Question: I am dynamically creating 9 cells that will fit into a 'UICollectionView'. When tapped, each button will load a different view controller. As the cells are generated by data from an array, so I do not have the ability to set a 'segue' with an 'identifier' in Interface Builder.
I have been using this method: 'self.navigationController?.pushViewController(vc, animated: true)', but I believe that it is not the most up-to-date way to transition to a different view controller.
- -
Interface Builder screenshot of setup:

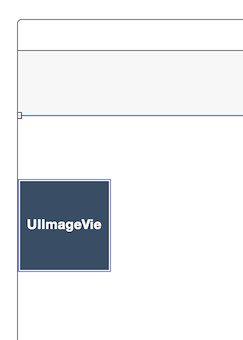
Answer: You should set up segues in the Interface Builder but not from a button but from a view controller and set appropriate identifiers.
Use this method to start a segue:
'''
- performSegueWithIdentifier:sender:
'''